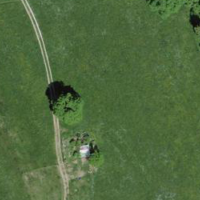
EUNIS habitat code: 24
Species observed at this site:
Sambucus racemosa